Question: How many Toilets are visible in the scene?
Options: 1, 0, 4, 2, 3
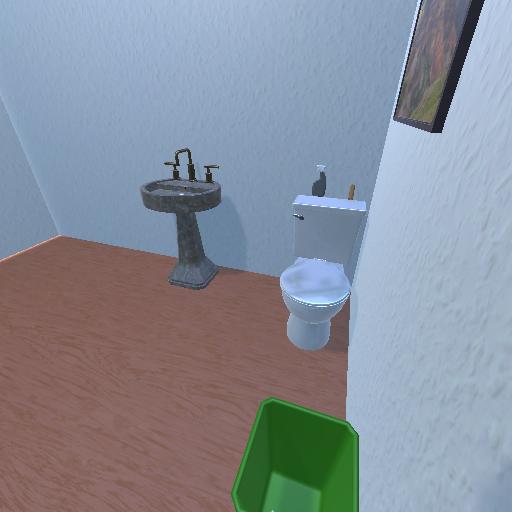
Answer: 1